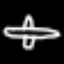
Label: airplane